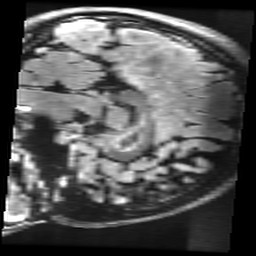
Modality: FLAIR
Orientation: sagittal
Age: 22
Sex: female
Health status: healthy
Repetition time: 12 s
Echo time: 0.09782 s